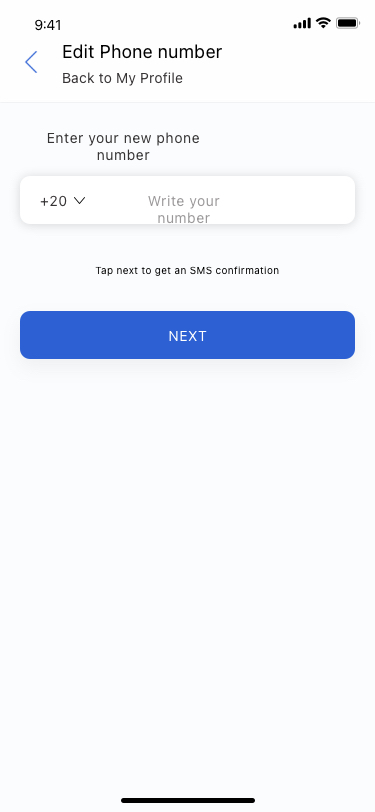
Text in this UI design:
Enter your new phone number
Write your number
+20
Tap next to get an SMS confirmation
NEXT
Edit Phone number
Back to My Profile